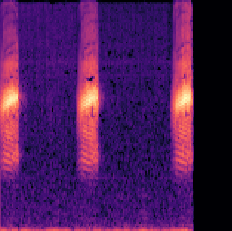
Sound class: Frog